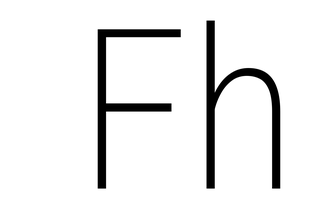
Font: Roboto_Condensed_ExtraLight